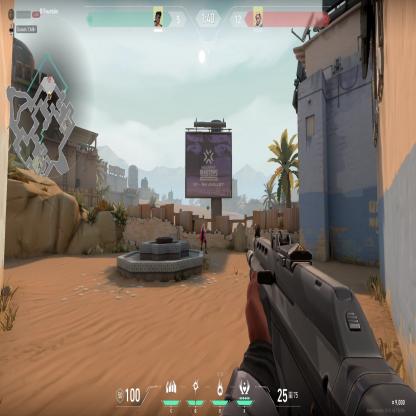
Label: enemy